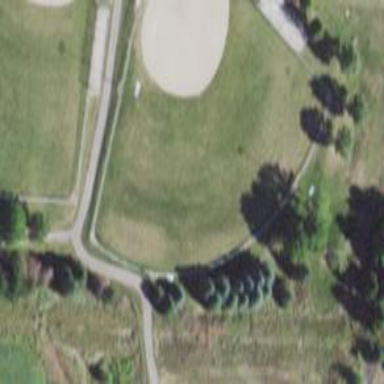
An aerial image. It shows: Baseball pitch for leisure land activities.